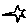
Label: star